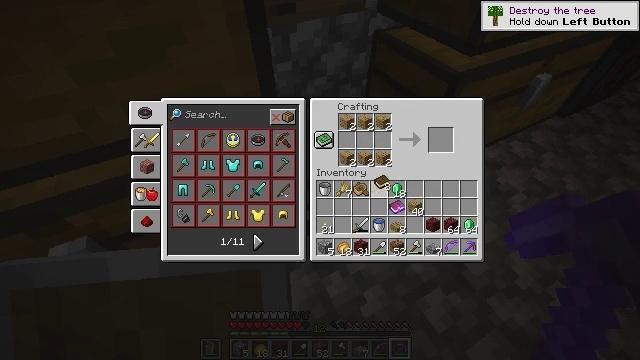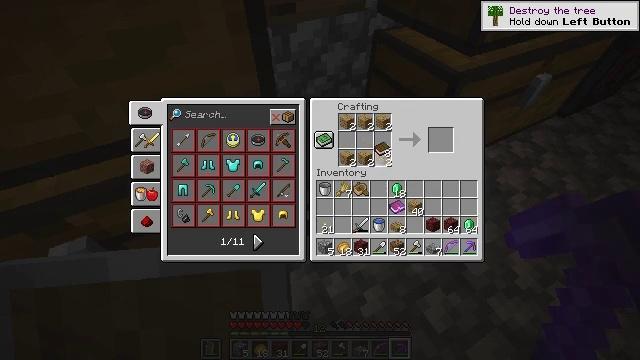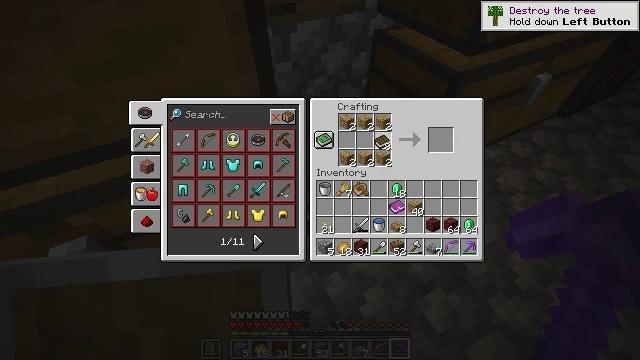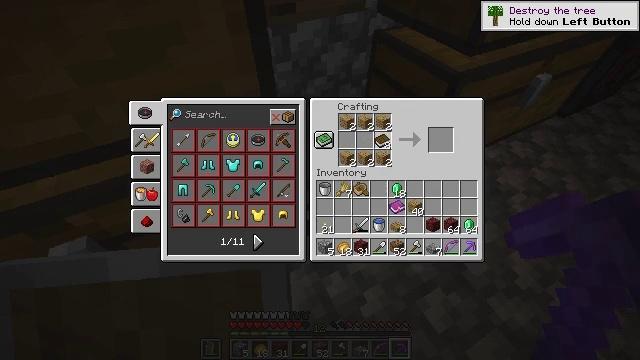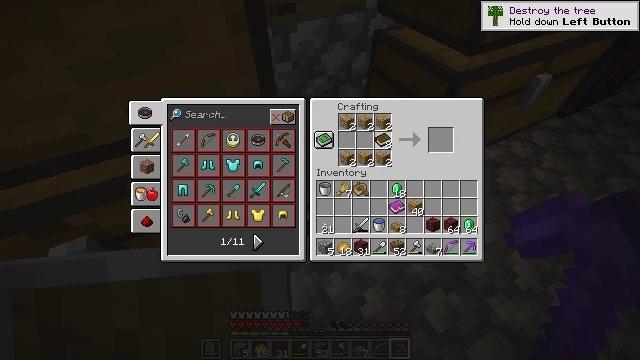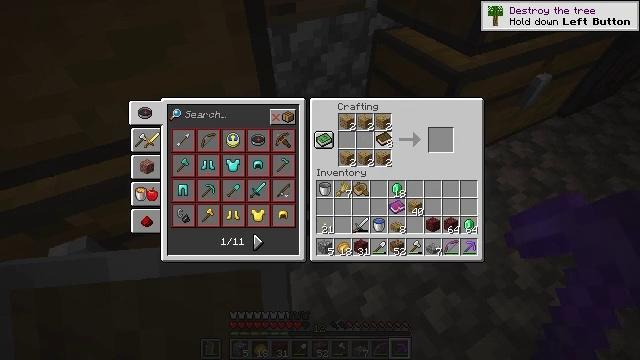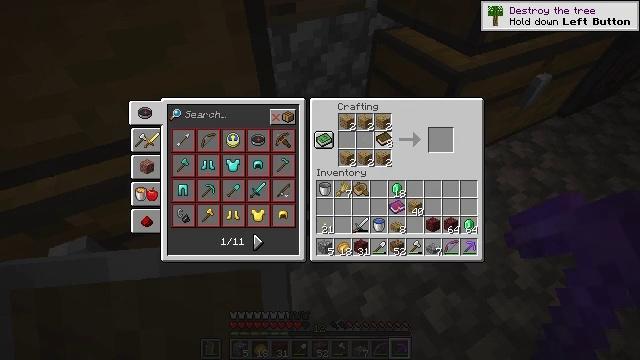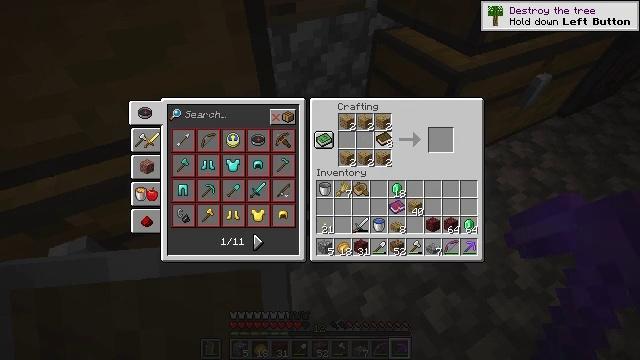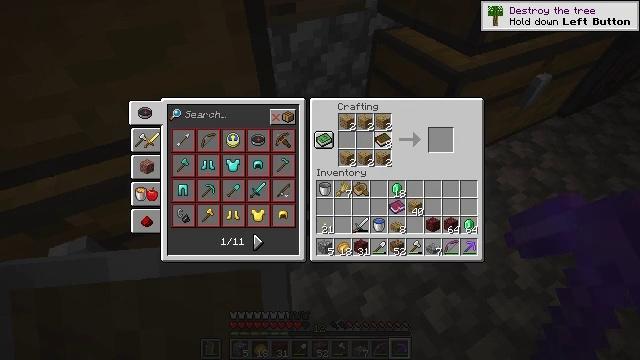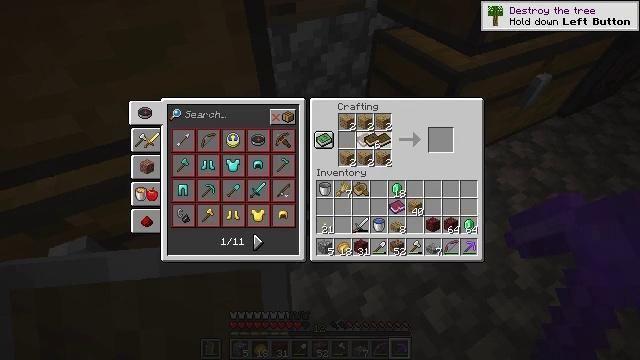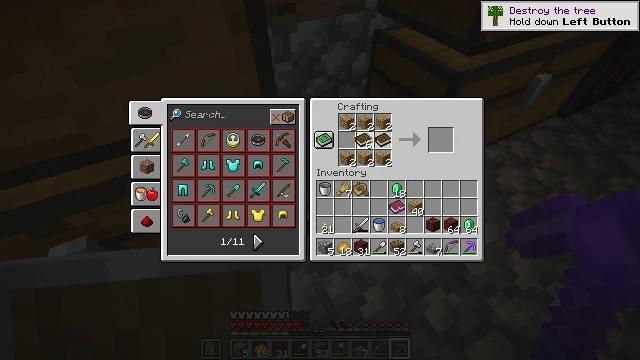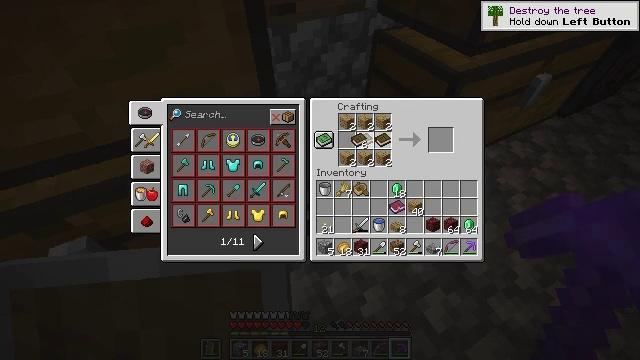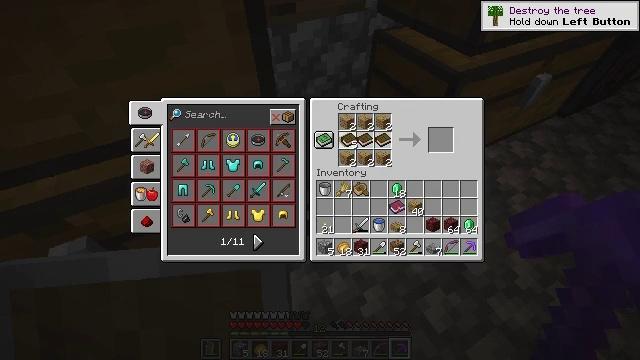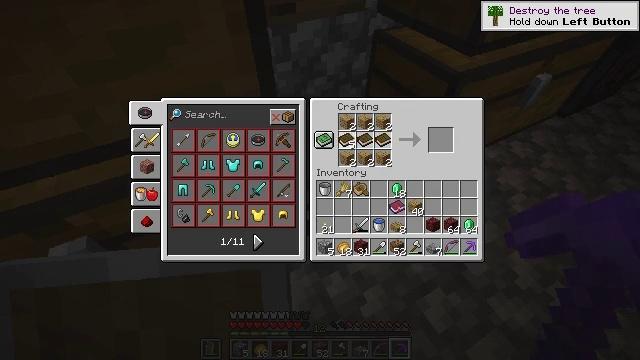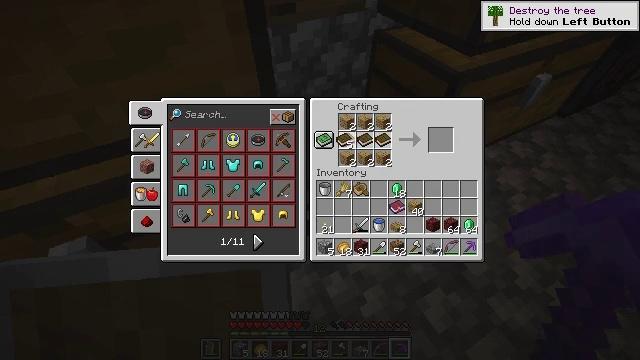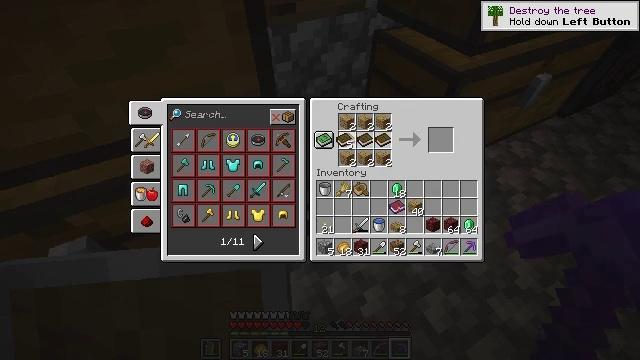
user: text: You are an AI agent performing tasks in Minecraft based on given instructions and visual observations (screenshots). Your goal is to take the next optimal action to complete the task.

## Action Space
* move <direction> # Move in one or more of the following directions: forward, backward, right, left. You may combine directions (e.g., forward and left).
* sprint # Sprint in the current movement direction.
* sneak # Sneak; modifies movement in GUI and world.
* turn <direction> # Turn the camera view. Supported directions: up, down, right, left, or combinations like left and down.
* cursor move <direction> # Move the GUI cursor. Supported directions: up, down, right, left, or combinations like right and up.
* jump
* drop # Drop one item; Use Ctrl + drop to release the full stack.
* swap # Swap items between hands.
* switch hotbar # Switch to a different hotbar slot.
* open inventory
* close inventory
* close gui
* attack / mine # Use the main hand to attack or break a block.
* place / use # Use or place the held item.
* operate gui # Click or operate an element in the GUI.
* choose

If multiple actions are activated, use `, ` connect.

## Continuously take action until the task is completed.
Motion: motion action
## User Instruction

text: Make a bookshelf using three books and six planks.
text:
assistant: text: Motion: turn up
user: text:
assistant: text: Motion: no_op
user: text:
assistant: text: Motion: no_op
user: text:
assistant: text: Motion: no_op
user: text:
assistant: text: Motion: no_op
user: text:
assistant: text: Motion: no_op
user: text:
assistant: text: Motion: use / place
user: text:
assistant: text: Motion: use / place
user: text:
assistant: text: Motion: turn left, use / place
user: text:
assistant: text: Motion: turn left, use / place
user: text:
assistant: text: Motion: use / place
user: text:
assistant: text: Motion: turn left, use / place
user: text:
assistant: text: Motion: use / place
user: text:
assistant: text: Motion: use / place
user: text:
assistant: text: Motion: use / place
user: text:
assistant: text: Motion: no_op
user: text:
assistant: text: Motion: no_op
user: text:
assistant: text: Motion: no_op
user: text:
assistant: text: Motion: use / place
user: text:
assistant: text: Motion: use / place
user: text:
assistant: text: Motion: use / place
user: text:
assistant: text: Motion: turn right, use / place
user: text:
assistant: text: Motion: use / place
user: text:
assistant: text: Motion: use / place
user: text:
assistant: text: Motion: use / place
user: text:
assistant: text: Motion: use / place
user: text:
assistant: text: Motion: use / place
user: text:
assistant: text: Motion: use / place
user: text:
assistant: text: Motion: use / place
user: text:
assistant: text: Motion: use / place